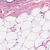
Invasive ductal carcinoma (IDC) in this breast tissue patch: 0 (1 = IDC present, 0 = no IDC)